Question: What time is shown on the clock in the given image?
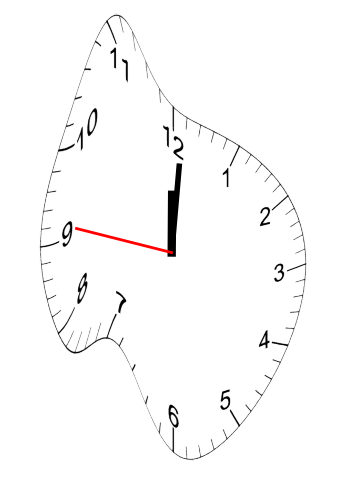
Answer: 12:00:46